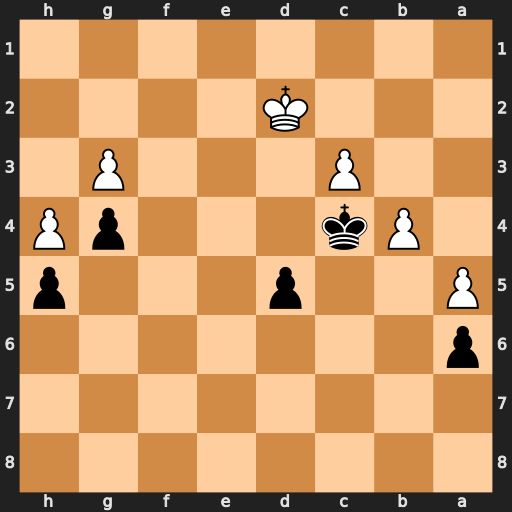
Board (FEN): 8/8/p7/P2p3p/1Pk3pP/2P3P1/3K4/8
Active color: b
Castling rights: -
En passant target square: -
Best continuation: d4 cxd4 Kxb4 Ke3 Kxa5 Ke4 Kb6 Ke5 Kc7 Ke6 Kd8